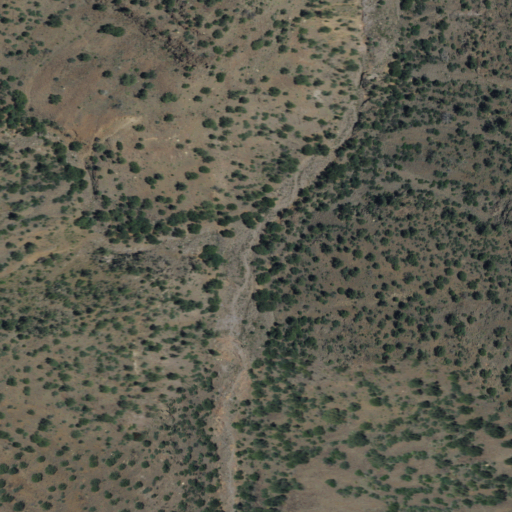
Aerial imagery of valley in New Mexico named One Horn Canyon containing evergreen forest and shrub